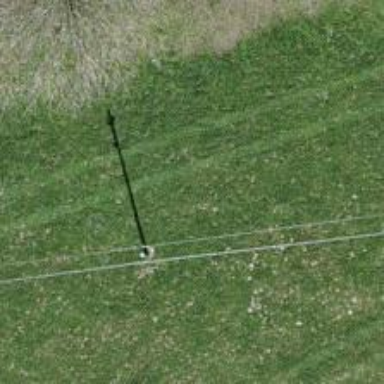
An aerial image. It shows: Power pole.